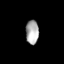
Tissue: lung
Cell type: T cells
Senescence score: 0.1841
Nuclear area (px): 300
Mean DAPI intensity: 173.617